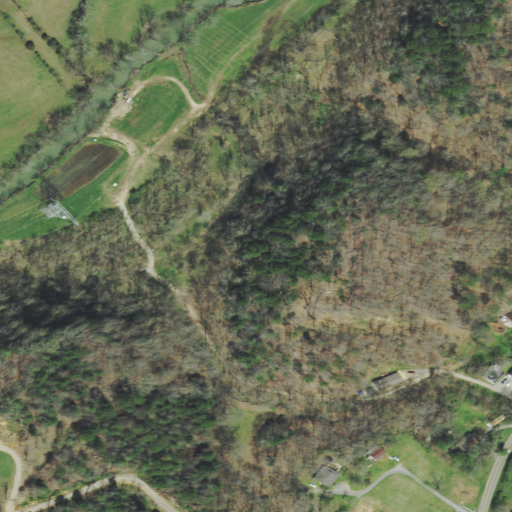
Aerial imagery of valley in Tennessee named Bowman Hollow containing deciduous forest, mixed forest, pasture, woody wetlands, open development, grassland, shrub, low intensity development, and medium intensity development